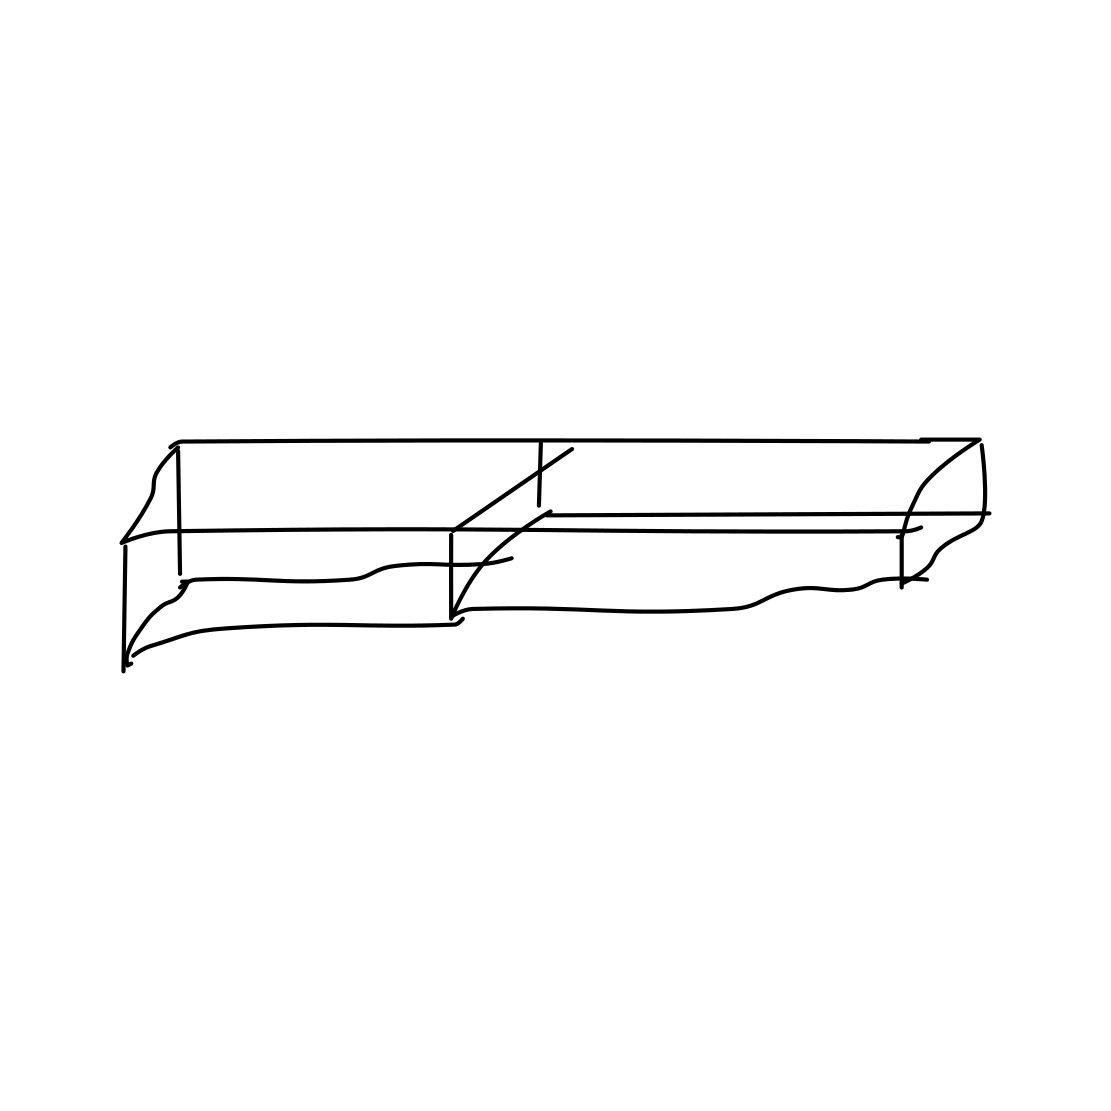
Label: bench